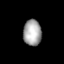
Tissue: lung
Cell type: Endothelial cells
Senescence score: 0.6178
Nuclear area (px): 465
Mean DAPI intensity: 164.692